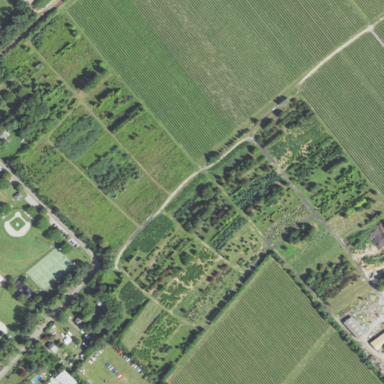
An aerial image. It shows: Orchard.